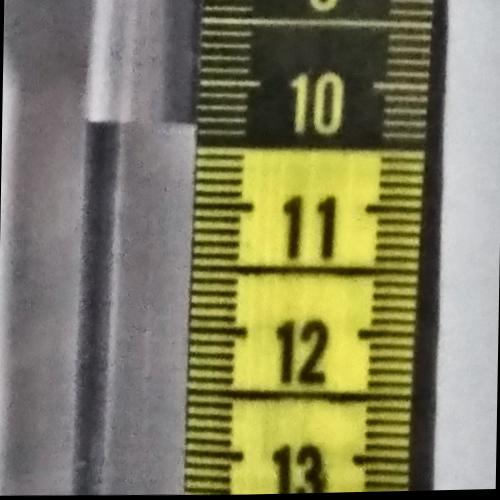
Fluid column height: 10.4 cm